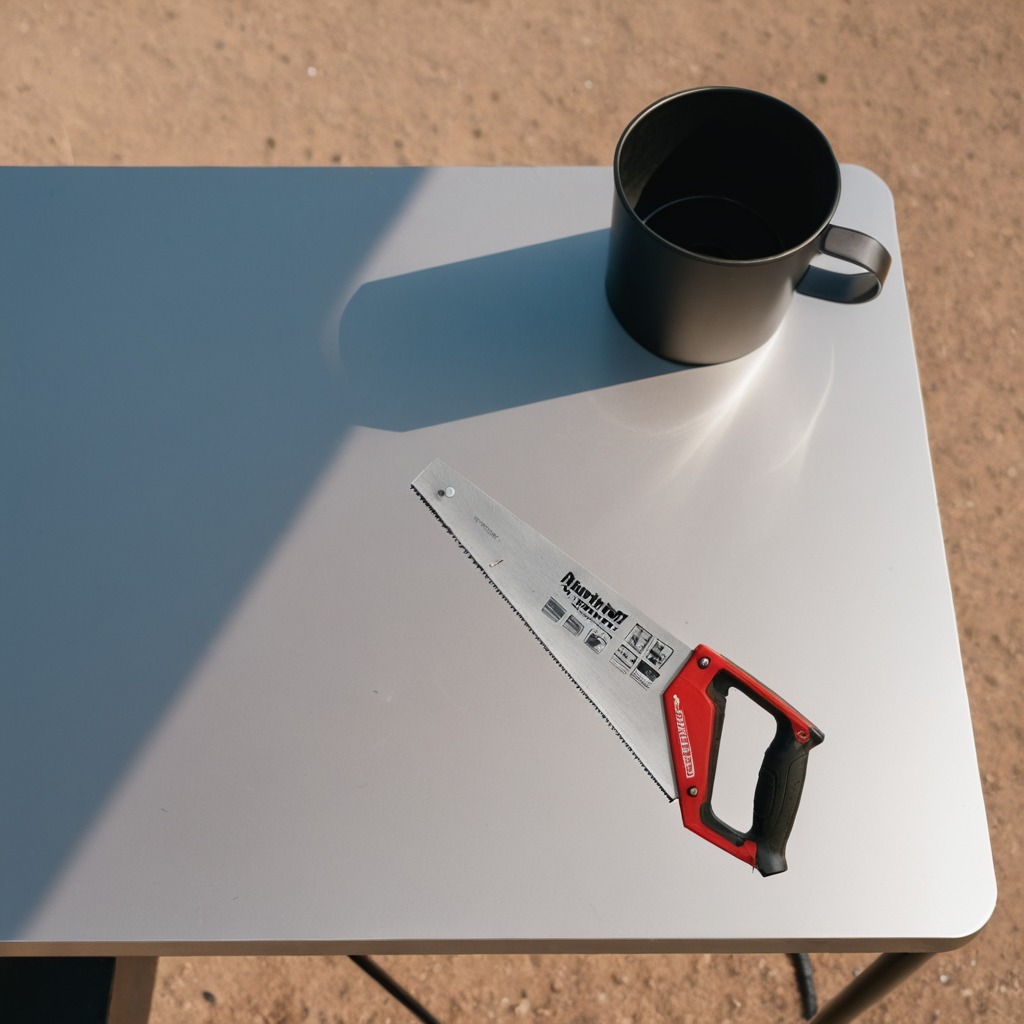
A handheld metal saw is lying on a utility table in a temporary outdoor tool station.